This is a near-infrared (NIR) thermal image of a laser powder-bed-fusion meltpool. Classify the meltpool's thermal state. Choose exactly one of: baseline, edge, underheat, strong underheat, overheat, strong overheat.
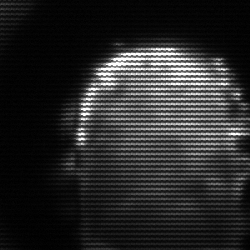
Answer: baseline